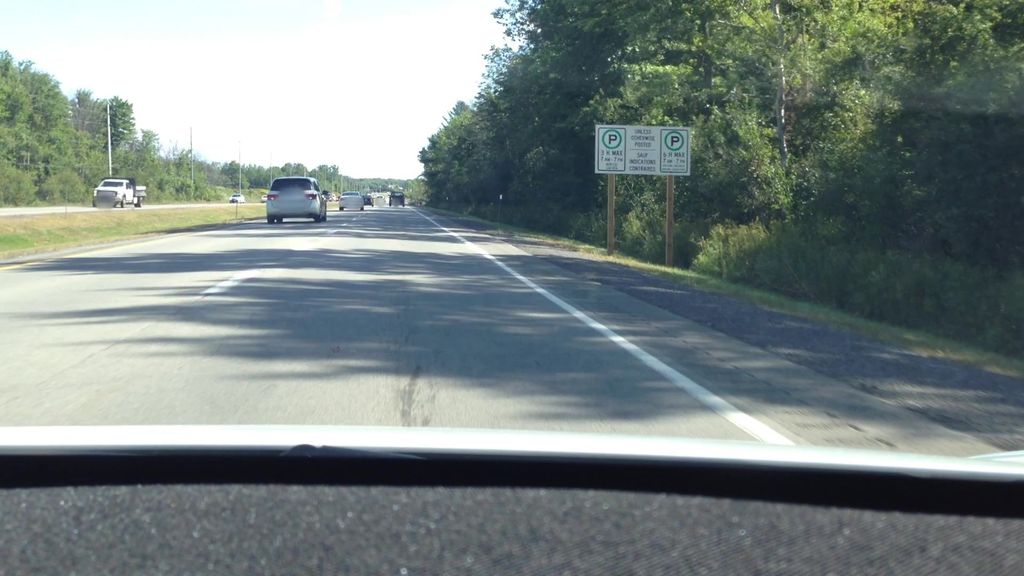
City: ottawa-gatineau